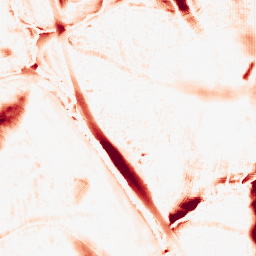
Category: morphological
Decomposition family: morphological_ellipse
Decomposition parameters: operation: opening
width: 30
height: 50
Upsampling method: fft_zeropad
Upsampling parameters: scale: 4
Upsampling scale: 4